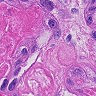
Metastatic tissue present: yes